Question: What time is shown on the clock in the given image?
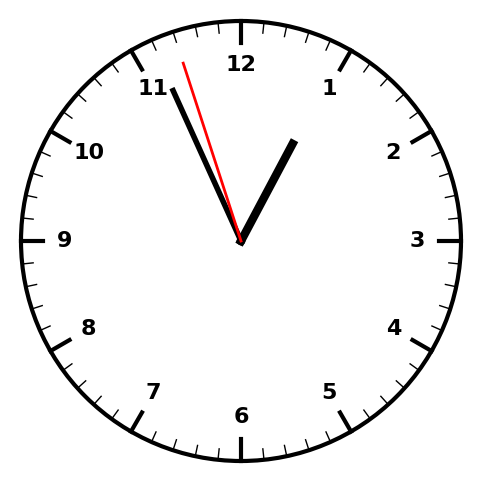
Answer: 12:55:57